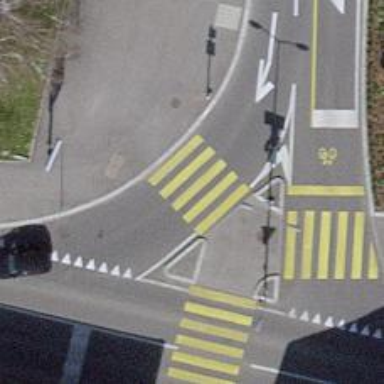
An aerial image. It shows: Zebra crossing on the road.